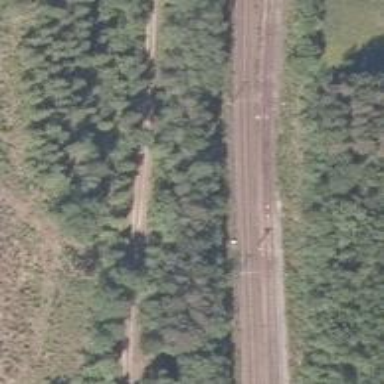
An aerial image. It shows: Railway track with continuous electrified contact lines.